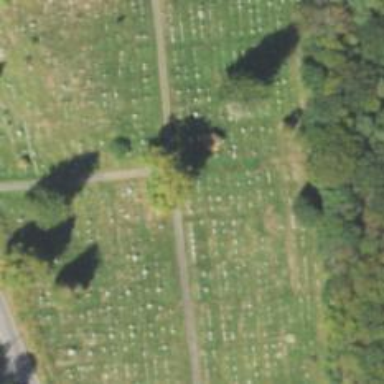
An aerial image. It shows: Cemetery.